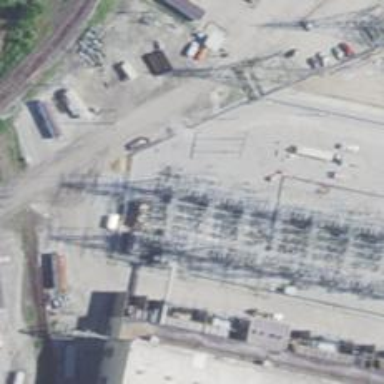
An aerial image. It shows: Lattice structure tower used for power transmission.